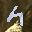
Label: 4